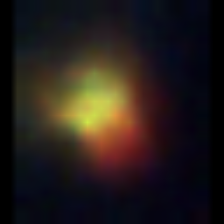
Taxon: NanoPlankton
Group: Other